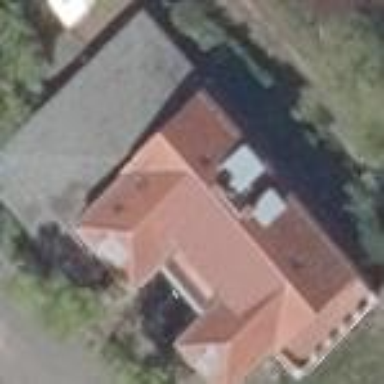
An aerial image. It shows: Residential building with red mansard roof made of roof tiles.